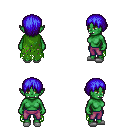
a pixel art fantasy rpg character, female body template, orc, green skin, green tattered cape, magenta pants, blue plain hairstyle, white slippers, four views (front, back, left, right), 2x2 character sprite sheet, small pixel art, hard edges, no anti-aliasing